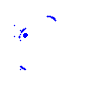
Particle: kaon